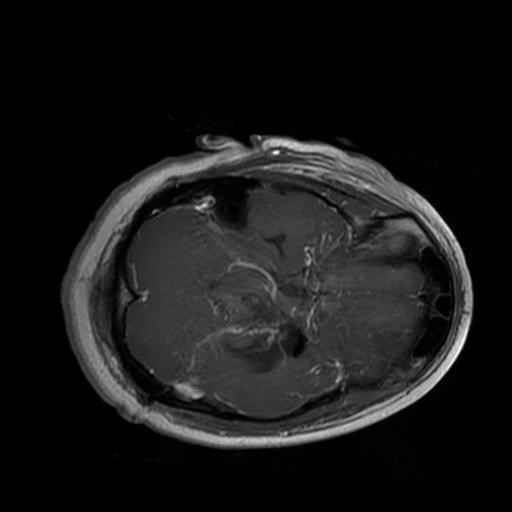
Label: brain_glioma